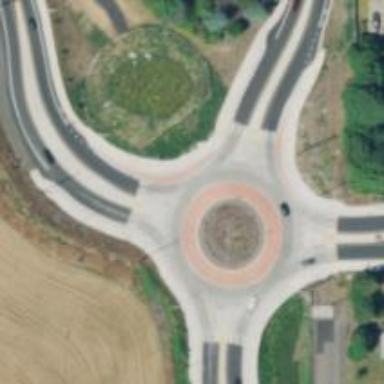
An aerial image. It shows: Crossing on cycleway.